Электрическая цепь состоит из двух одинаковых нелинейных элементов $X$, потенциометра, сопротивление между неподвижными контактами которого $R= 100~Ом$, и идеальной батарейки с напряжением $U_{0} = 10~В$ (см. рисунок).  Вольт-амперная характеристика элемента $X$ приведена на рисунке ниже.  Определите:
Суммарную мощность, выделяющуюся на двух нелинейных элементах, при крайних положениях движка потенциометра.
Суммарную мощность, выделяющуюся на двух нелинейных элементах, при положении движка потенциометра в центре.
Минимальную суммарную мощность, выделяющуюся на двух нединейных элементах. При каких положениях движка потенциометра эта мощность достигается? Ответ обоснуйте.
Суммарную мощность, выделяющуюся на двух нелинейных элементах, при положении движка потенциометра, в котором сопротивление его левого плеча равно $25~ Ом$.
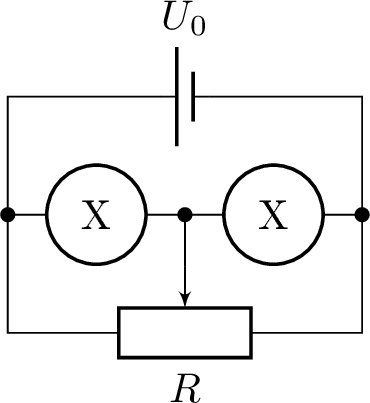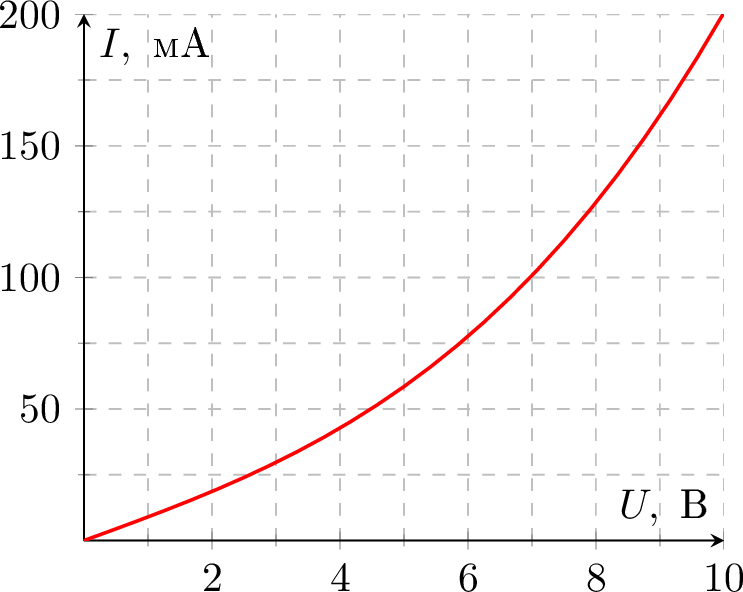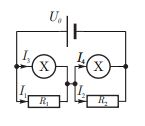
Суммарную мощность, выделяющуюся на двух нелинейных элементах, при крайних положениях движка потенциометра.
Решение: При крайних положениях движка реостата напряжение на одном из элементов $X$ равно нулю, а на втором $10~В$. Из графика видно, что через второй элемент при этом течёт ток $(200 \pm 2)~мА$, значит, суммарная мощность $W_{1}=(0+10\cdot0.2)~Вт=(2.00 \pm 0.02)~Вт$.
Ответ: $$ W_{1}=(2.00 \pm 0.02)~Вт. $$

Суммарную мощность, выделяющуюся на двух нелинейных элементах, при положении движка потенциометра в центре.
Решение: При центральном положении реостата получаем симметричную цепь, следовательно, напряжение на каждом из элементов $X$ будет $5~В$. По графику ток равен $(60 \pm 3)~мА$, и суммарная мощность $W_{2}=(2 \cdot 5 \cdot 0.06)~Вт=(0.60 \pm 0.03)~Вт$.
Ответ: $$ W_{2}=(0.60 \pm 0.03)~Вт. $$

Минимальную суммарную мощность, выделяющуюся на двух нединейных элементах. При каких положениях движка потенциометра эта мощность достигается? Ответ обоснуйте.
Решение: Исходя из $1$ и $2$ пунктов, логично предположить, что минимальная мощность достигается при центральном положении движка реостата. Сдвинем движок реостата из центрального положения в левую сторону. Пусть при этом напряжение на левом элементе уменьшилось на $U^{'}$ и стало $\frac{U_{0}}{2}-U^{'}$, тогда на правом элементе напряжение стало равным $\frac{U_{0}}{2}+U^{'}$. На левом элементе ток стал равен $I_{0}+\Delta I_{л}$, а на правом $I_{0}+\Delta I_{п}$, где $I_{0}$ — ток через элементы $X$ при центральном положении движка реостата. $$ \Delta P= \left( \frac{U_{0}}{2}-U^{'}\right) (I_{0}+\Delta I_{л})+\left( \frac{U_{0}}{2}+U^{'}\right) (I_{0}+\Delta I_{п})-U_{0}\cdot I_{0}=\frac{U_{0}}{2}(\Delta I_{л}+\Delta I_{п})+U^{'}(\Delta I_{п}-\Delta I_{л}). $$ Заметим, что $\Delta I_{п} > 0$, а $\Delta I_{л} < 0$. Кроме того, так как график ВАХ по мере увеличения напряжения растет все быстрее, то $|\Delta I_{п}| > |\Delta I_{л}|$, поэтому $\Delta P > 0$ при любых $U^{'}$, значит, центральное положение движка реостата соответствует минимальной мощности. То есть $W_{\min}=W_{2}$.
Ответ: Центральное положение движка реостата соответствует минимальной мощности. То есть $W_{\min}= W_{2}$.

Суммарную мощность, выделяющуюся на двух нелинейных элементах, при положении движка потенциометра, в котором сопротивление его левого плеча равно $25~ Ом$.
Решение: Нарисуем эквивалентную схему.  Сопротивление левого резистора $R_{1}=25~Ом$, а правого $R_{2}=75~Ом$. пусть напряжение на левом резисторе равно $U$, токи через резисторы равны $I_{1}$ и $I_{2}$, а через элементы $X$ — $I_{3}$ и $I_{4}$. Тогад можем записать: $$ \left\{ \begin{array}{ll} I_{1}=\frac{U}{R_{1}} \\ I_{2}=\frac{U_{0}-U}{R_{2}} \\ I_{1}+I_{3}=I_{2}+I_{4} \end{array} \right. $$ Откуда получим $I_{4}-I_{3}=U\left(\frac{1}{R_{1}}+\frac{1}{R_{2}} \right)-\frac{U_{0}}{R_{2}}=U \cdot 0.053~Ом^{-1}-133~мА$. Из полученного выражения видно, что по мере роста $U$ от $0$ до $\frac{U_{0}}{2}$ разность токов будет монотонно возрастать. Если же искать разность токов исходя из ВАХ, то по мере увеличения $U$ разность токов будет монотонно убывать. Последовательными приближениями подберем значение $U$, удовлетворяющее нашему выражению и ВАХ. Получим $U=(3.5 \pm 0.2)~В$. Тогда из графика находим токи через элементы $X$, примерно равные соответственно $I_{3}=(35 \pm 4)~мА$ и $I_{4}=(87 \pm 5)~мА$. Суммарная выделяющаяся мощность $$ W=I_{3}\cdot U+I_{4}(U_{0}-U)=(0.035 \cdot 3.5+0.087 \cdot(10-3.5))~Вт=(0.7 \pm 0.1)~Вт. $$
Ответ: $$ W=(0.7 \pm 0.1)~Вт. $$
Темы:
T, Электричество, Нелинейный элемент, ВАХ, Всероссийские, Электрические цепи, Обработка графика